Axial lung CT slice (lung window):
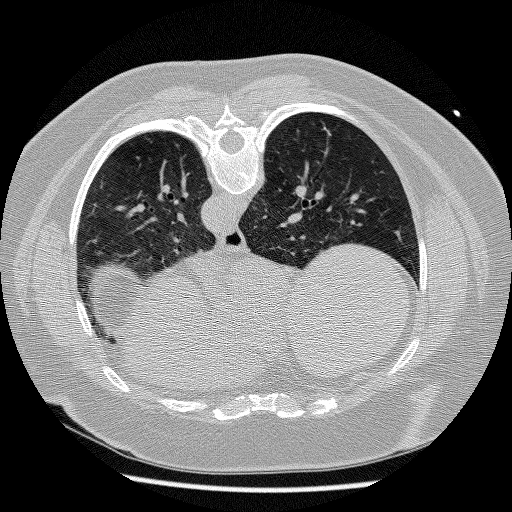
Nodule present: no